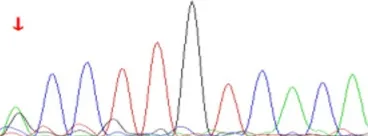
Sanger sequencing chromatograms of the GNPTAB gene variants in case 1. (B) Heterozygous c.1364C>T variant inherited from the father in the GNPTAB gene of the patient.
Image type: chart (chart)